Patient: sex F, age 71
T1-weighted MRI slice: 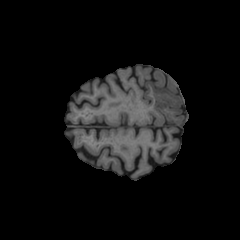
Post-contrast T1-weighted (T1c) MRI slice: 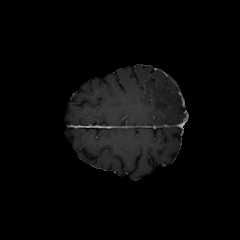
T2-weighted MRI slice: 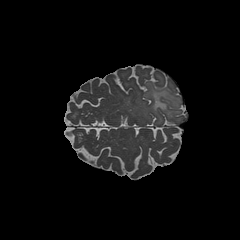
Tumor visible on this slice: yes
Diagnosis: Astrocytoma, IDH-mutant
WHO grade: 2